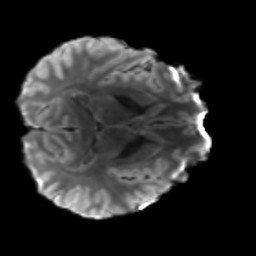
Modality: T2w
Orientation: axial
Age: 28
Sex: male
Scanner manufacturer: siemens
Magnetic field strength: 3 T
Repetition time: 3.5 s
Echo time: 0.086 s